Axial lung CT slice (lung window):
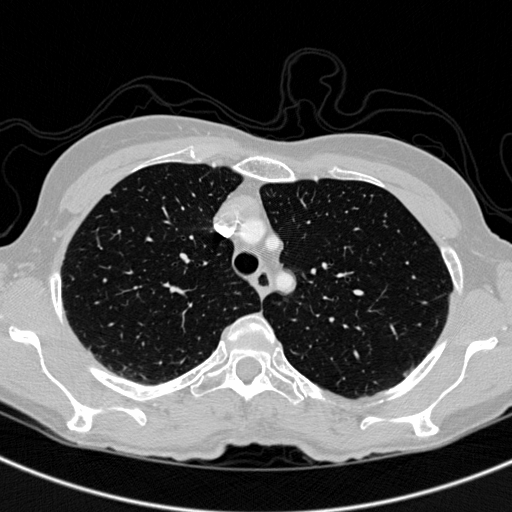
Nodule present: no